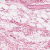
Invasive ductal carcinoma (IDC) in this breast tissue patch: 0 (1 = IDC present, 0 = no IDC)